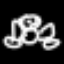
Label: frog